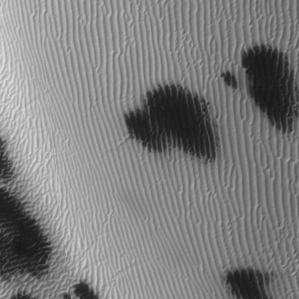
Label: frost